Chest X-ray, PA view. Patient: 55 years old, sex M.
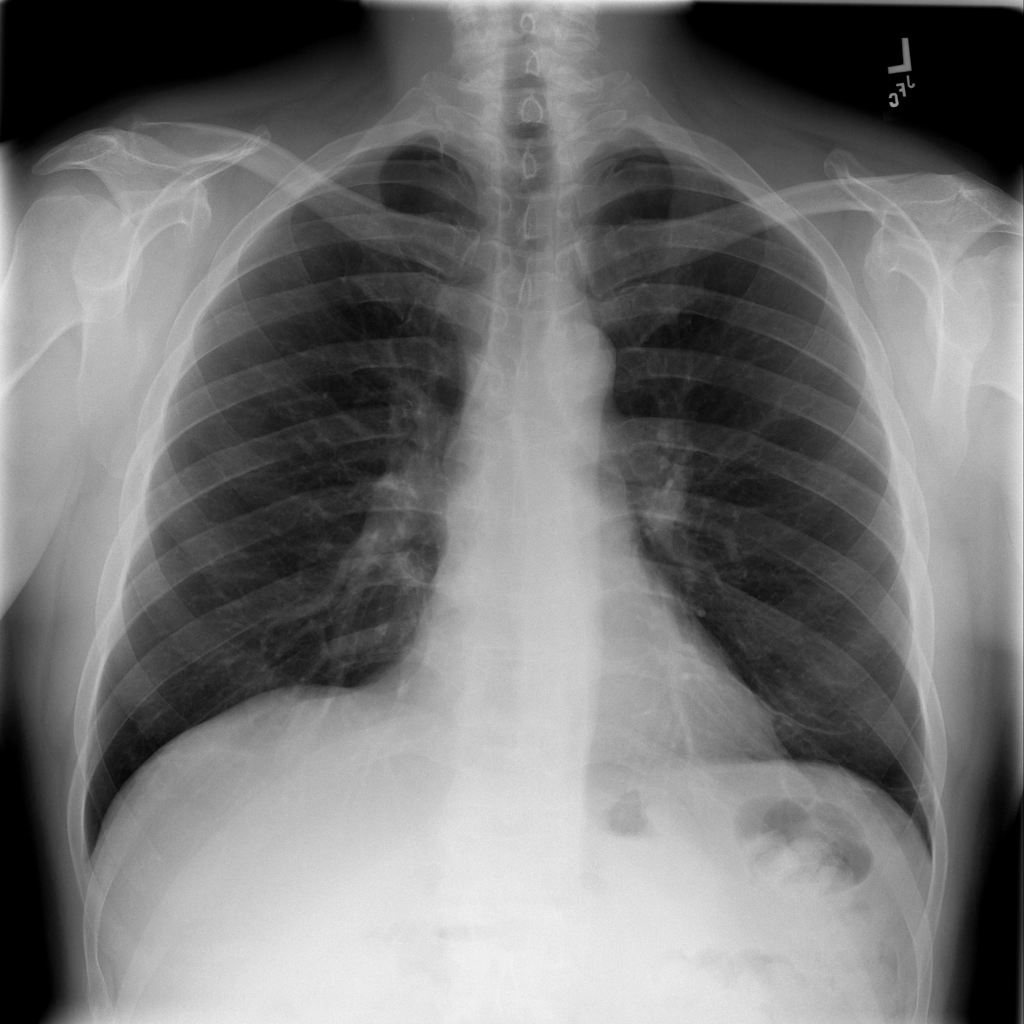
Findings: Infiltration